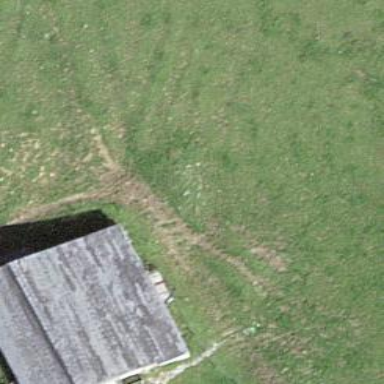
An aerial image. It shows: Hut.